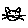
Label: cat